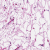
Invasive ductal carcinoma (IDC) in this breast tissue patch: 0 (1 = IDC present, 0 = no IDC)